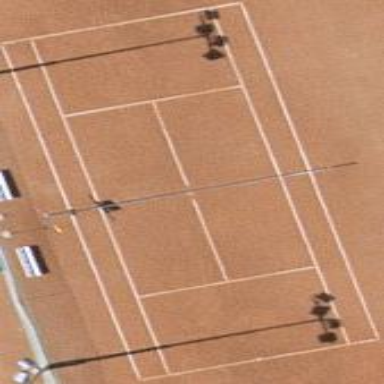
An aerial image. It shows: Tennis court on the leisure land pitch.